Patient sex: M
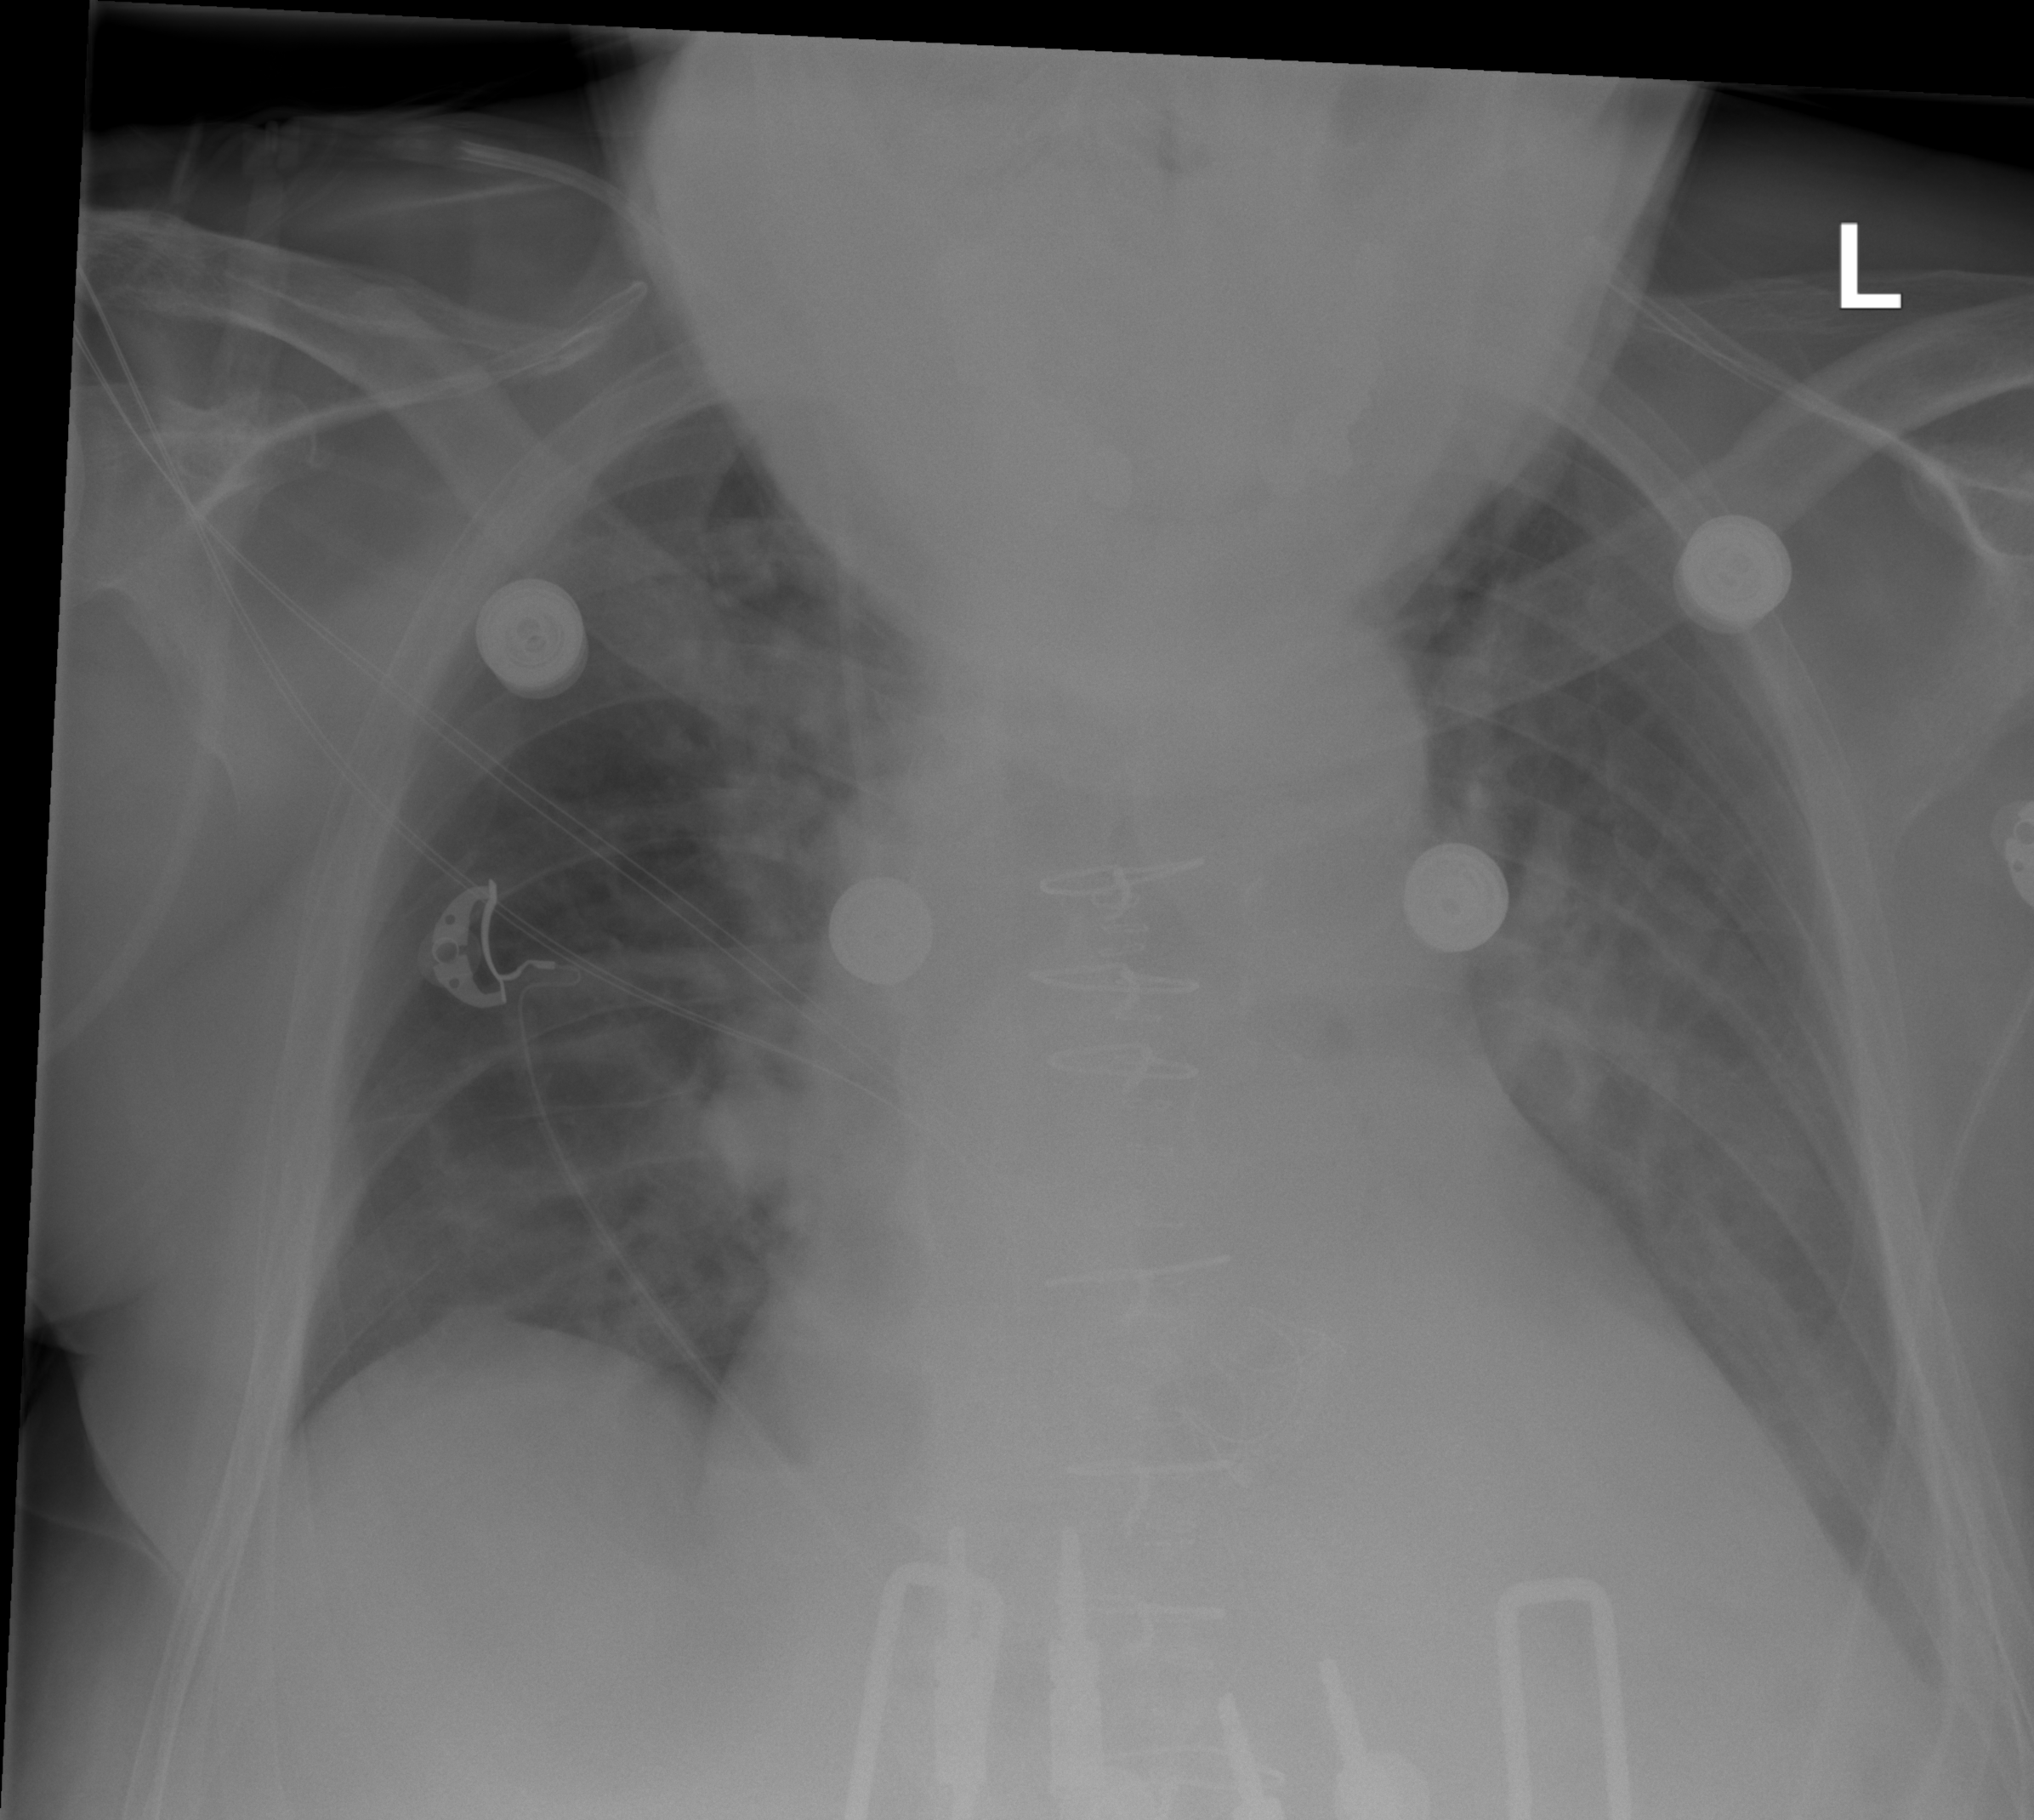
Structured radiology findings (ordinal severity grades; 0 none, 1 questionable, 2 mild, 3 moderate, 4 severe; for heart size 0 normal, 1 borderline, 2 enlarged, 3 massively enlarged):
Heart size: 2
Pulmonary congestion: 2
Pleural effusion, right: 0
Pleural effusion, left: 1
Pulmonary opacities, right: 2
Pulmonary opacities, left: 0
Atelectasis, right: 2
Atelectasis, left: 2